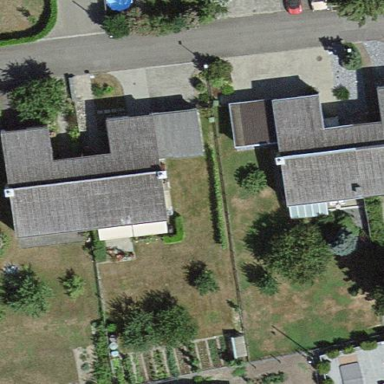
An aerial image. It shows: Building with flat roof.